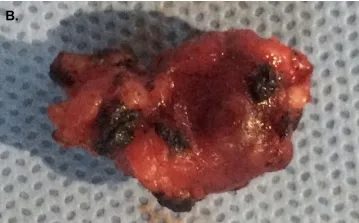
Surgical specimen: an irregular, brownish nodular tissue measuring 2.5 x 1.2 x 1.1 cm and weighing 2.0 g.
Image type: medical_photograph (other_medical_photograph)